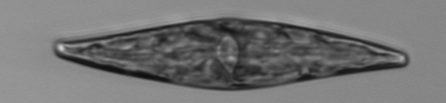
Label: Pleurosigma